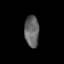
Tissue: skin
Cell type: Epithelial cells
Senescence score: 0.7459
Nuclear area (px): 450
Mean DAPI intensity: 100.218